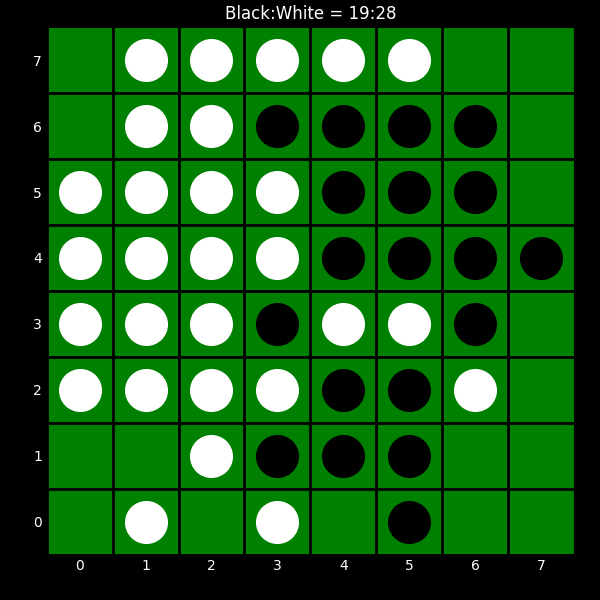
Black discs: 19
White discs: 28